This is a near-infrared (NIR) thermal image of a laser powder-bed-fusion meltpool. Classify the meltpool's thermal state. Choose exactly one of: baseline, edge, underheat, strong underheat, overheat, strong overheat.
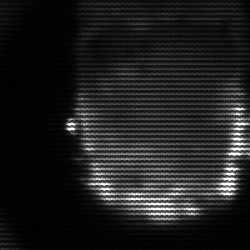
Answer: baseline